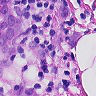
Metastatic tissue present: yes